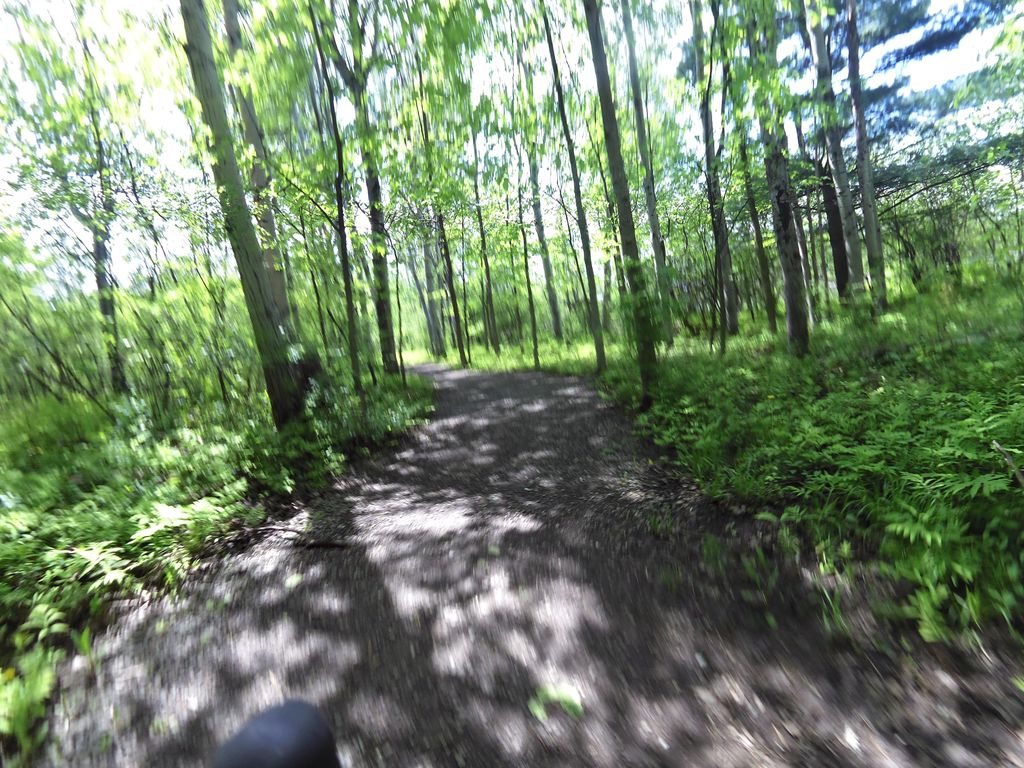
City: ottawa-gatineau